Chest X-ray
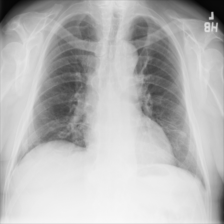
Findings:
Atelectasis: negative
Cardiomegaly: negative
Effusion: negative
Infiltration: negative
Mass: negative
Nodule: negative
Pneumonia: negative
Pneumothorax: negative
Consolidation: negative
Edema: negative
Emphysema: negative
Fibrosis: negative
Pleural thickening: negative
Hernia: negative